Question: I'm new to Firebase and working in an angular project. I want to access the Firebase currentUser uid (on a component other than the login component).
After some searching I found that this can be done using Firebase 'auth().onAuthStateChanged()' method after logging in. But this will allow me to access uid only once after logging in and also only in the login component. But I want that uid in another component.
I have to query my database using that uid. I could not find the best way to do it. One way I figured out was to save the uid and share it with the other component, but this doesn't seem a nice way to do it.

The hierarchy is
'''
uid-->random_id_1-->{data}
-->random_id_2-->{data}
'''
So to access the data I need the uid of current user. I want it in another angular component.
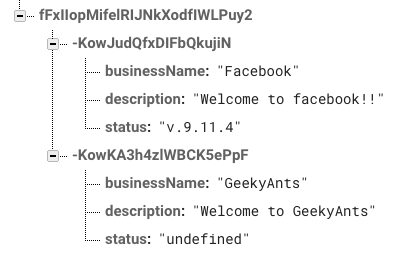
Answer: From the section aptly titled <URL>:
> The recommended way to get the current user is by setting an observer on the 'Auth' object:'''
firebase.auth().onAuthStateChanged(function(user) {
if (user) {
// User is signed in.
} else {
// No user is signed in.
}
});
'''
...
> You can also get the currently signed-in user by using the 'currentUser' property. If a user isn't signed in, currentUser is null:'''
var user = firebase.auth().currentUser;
if (user) {
// User is signed in.
} else {
// No user is signed in.
}
'''